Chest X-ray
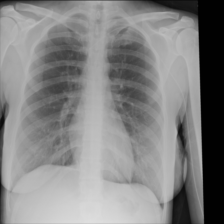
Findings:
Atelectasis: negative
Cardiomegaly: negative
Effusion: negative
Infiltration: negative
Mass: negative
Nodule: positive
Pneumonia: negative
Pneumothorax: negative
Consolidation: negative
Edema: negative
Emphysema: negative
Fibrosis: negative
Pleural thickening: negative
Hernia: negative